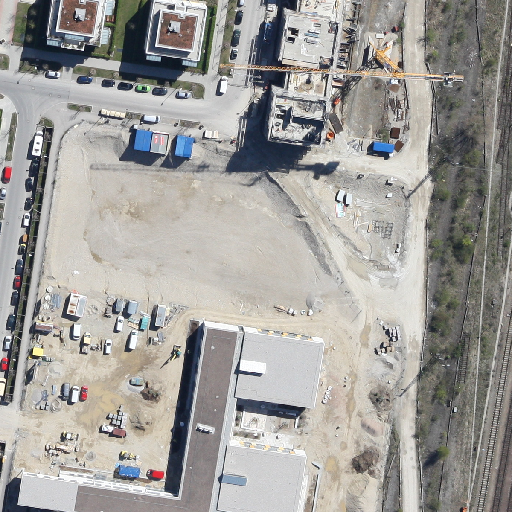
Referring expression: vehicle in the parking area